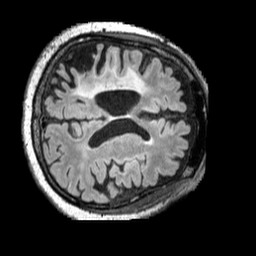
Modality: FLAIR
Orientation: axial
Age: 54
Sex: male
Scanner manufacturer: siemens
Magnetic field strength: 3 T
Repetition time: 5 s
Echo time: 0.387 s